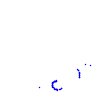
Particle: kaon